Question: I'm trying to install textblob on my system. By following the documentation, I had run the command
'''
pip3 install -U textblob
'''
But while running the command, I'm getting an error like this.

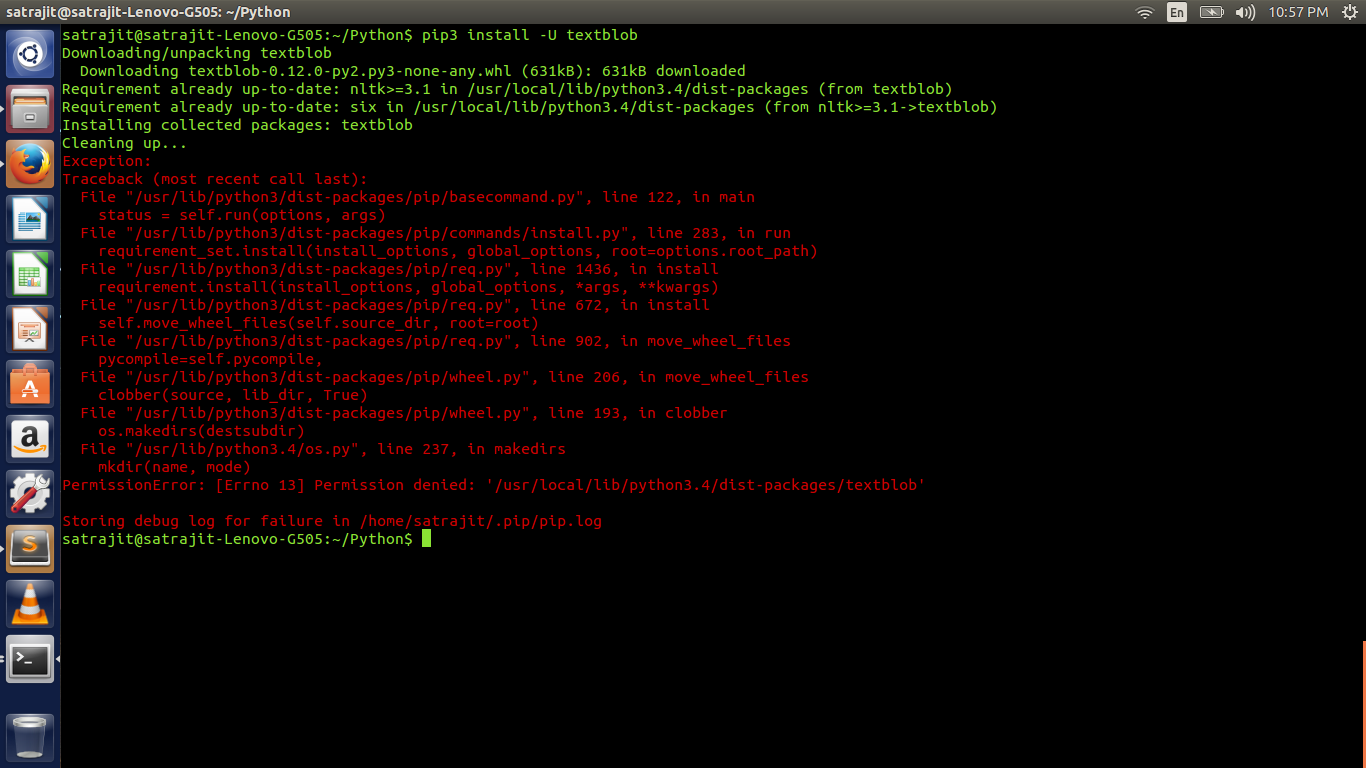
Answer: 'pip install' attempts to write files to '/usr/local', as seen in the error message. You should run it from the 'root' user.